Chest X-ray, AP view. Patient: 67 years old, sex F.
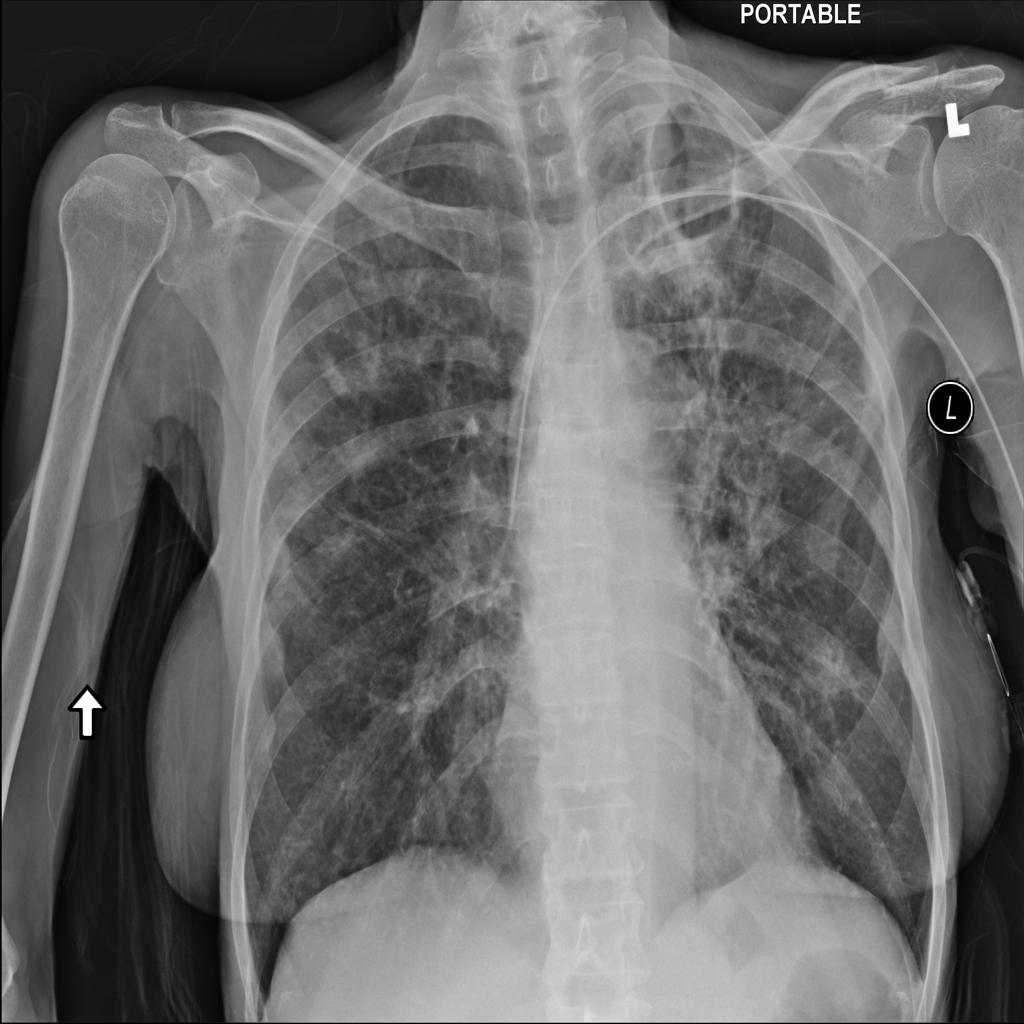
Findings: No Finding